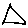
Label: triangle